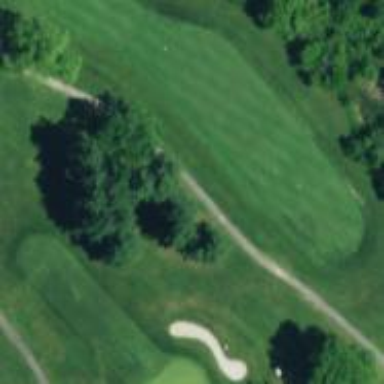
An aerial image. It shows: Golf fairway surrounded by grass.